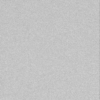
Label: dusty